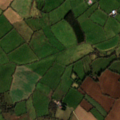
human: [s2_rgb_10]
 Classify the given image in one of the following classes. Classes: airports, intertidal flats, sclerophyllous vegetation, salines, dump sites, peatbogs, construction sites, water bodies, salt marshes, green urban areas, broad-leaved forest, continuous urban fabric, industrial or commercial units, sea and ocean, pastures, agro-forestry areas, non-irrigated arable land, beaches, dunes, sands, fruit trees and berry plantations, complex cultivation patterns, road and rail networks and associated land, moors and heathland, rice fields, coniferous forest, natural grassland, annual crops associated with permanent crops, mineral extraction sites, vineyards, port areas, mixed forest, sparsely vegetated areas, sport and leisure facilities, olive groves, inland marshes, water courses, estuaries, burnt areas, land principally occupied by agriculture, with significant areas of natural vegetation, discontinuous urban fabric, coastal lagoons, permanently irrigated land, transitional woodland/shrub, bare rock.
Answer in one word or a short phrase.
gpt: non-irrigated arable land, pastures